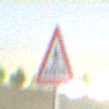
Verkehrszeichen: FussgaengerueberwegRechts
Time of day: Night
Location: Outdoor (Nature)
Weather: Clear
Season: NotSpecified
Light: Natural